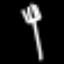
Label: fork